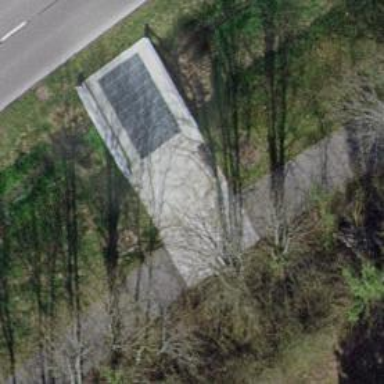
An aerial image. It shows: Concrete footway bridge.